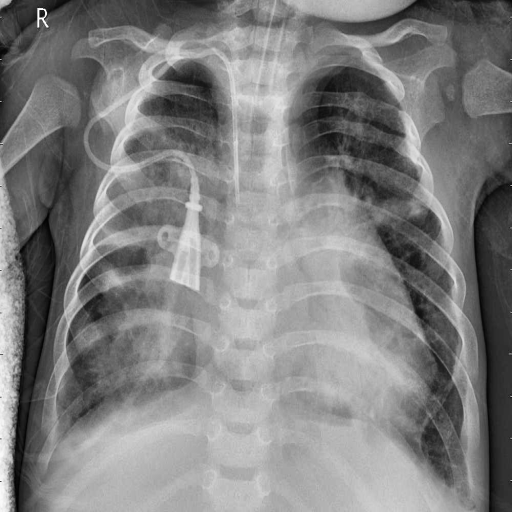
Finding: PNEUMONIA